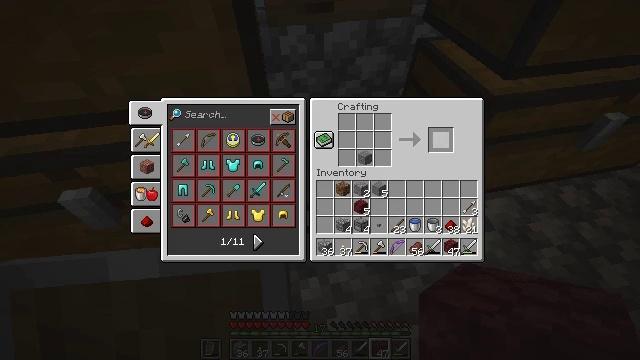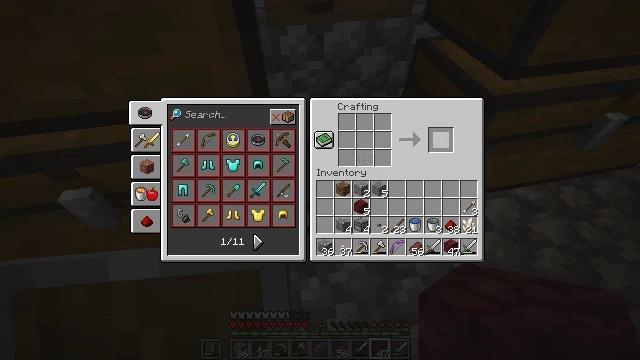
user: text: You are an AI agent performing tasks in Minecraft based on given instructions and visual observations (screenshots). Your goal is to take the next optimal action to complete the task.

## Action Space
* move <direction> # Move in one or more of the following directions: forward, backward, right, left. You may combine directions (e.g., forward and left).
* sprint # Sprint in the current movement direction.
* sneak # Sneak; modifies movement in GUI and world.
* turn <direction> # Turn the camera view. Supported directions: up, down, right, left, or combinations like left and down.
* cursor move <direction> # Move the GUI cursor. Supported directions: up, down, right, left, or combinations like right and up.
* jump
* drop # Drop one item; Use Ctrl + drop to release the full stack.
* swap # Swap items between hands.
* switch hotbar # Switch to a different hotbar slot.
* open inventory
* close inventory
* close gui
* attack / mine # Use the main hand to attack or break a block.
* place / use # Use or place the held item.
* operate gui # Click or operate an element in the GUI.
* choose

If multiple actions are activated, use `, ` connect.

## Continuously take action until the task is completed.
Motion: motion action
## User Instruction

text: With a piece of stone, craft a stone button.
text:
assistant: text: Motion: sneak, turn up
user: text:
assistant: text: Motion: sneak